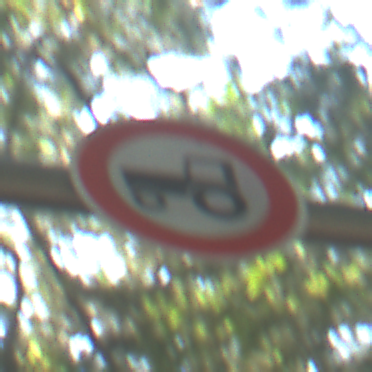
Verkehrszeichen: VerbotKraftfahrzeugeZuegeNichtSchneller25
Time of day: Midday
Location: Outdoor (Nature)
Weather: Clear
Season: NotSpecified
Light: Natural